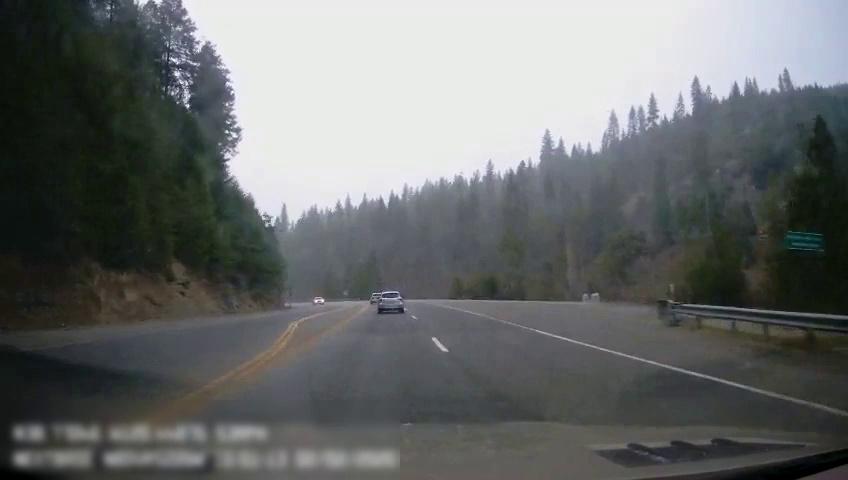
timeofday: Day
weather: Cloudy
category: Drivable Space
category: Vehicles | SUV
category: Vehicles | SUV
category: Vehicles | SUV
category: Lanes | Current Lane
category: Lanes | Current Lane
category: Lanes | Opposite Lane
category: Lanes | Alternate Lane
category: Lanes | Alternate Lane
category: Traffic | Signs